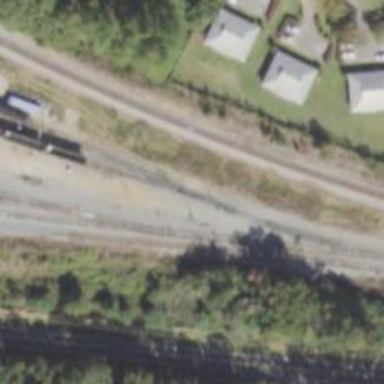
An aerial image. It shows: Railway yard used for servicing trains.